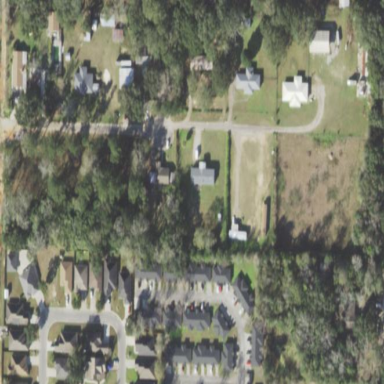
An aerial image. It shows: Single-family residential area.